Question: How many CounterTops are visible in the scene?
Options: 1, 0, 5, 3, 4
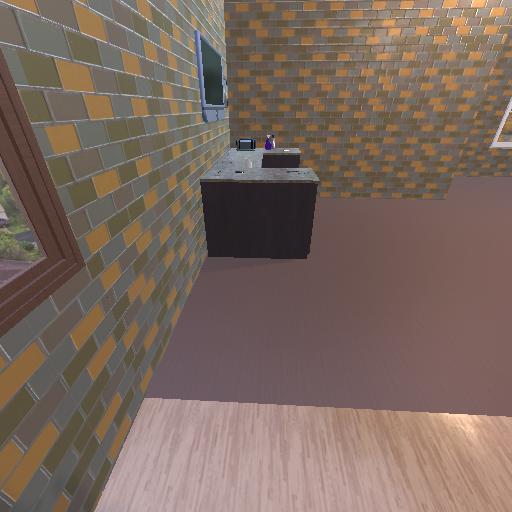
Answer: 1